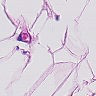
Metastatic tissue present: no